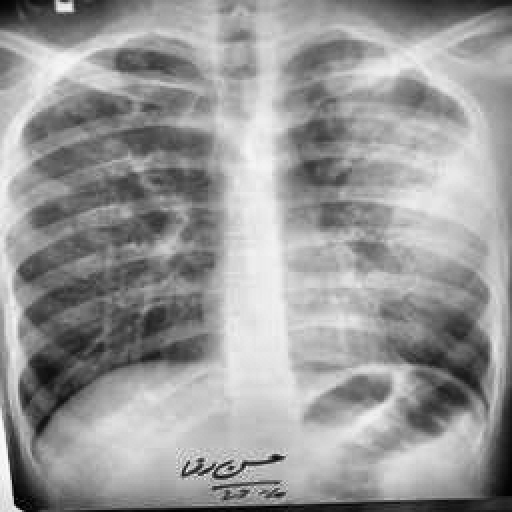
Finding: TUBERCULOSIS